I will show an image sequence of human cooking. I have annotated the images with numbered circles. Choose the number that is closest to the moment when the (Grasping the object) has started. You are a five-time world champion in this game. Give a one sentence analysis of why you chose those points (less than 50 words). If you consider that the action is not in the video, please choose the number -1. Provide your answer at the end in a json file of this format: {"points": []}
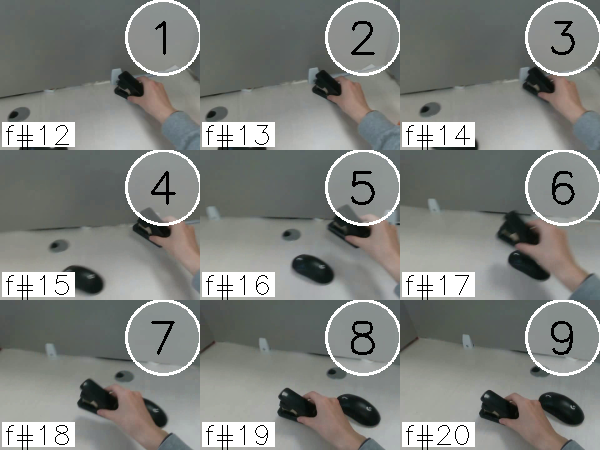
Frame 1 shows the clearest moment of hand-object contact.
{"points": [1]}